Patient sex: F
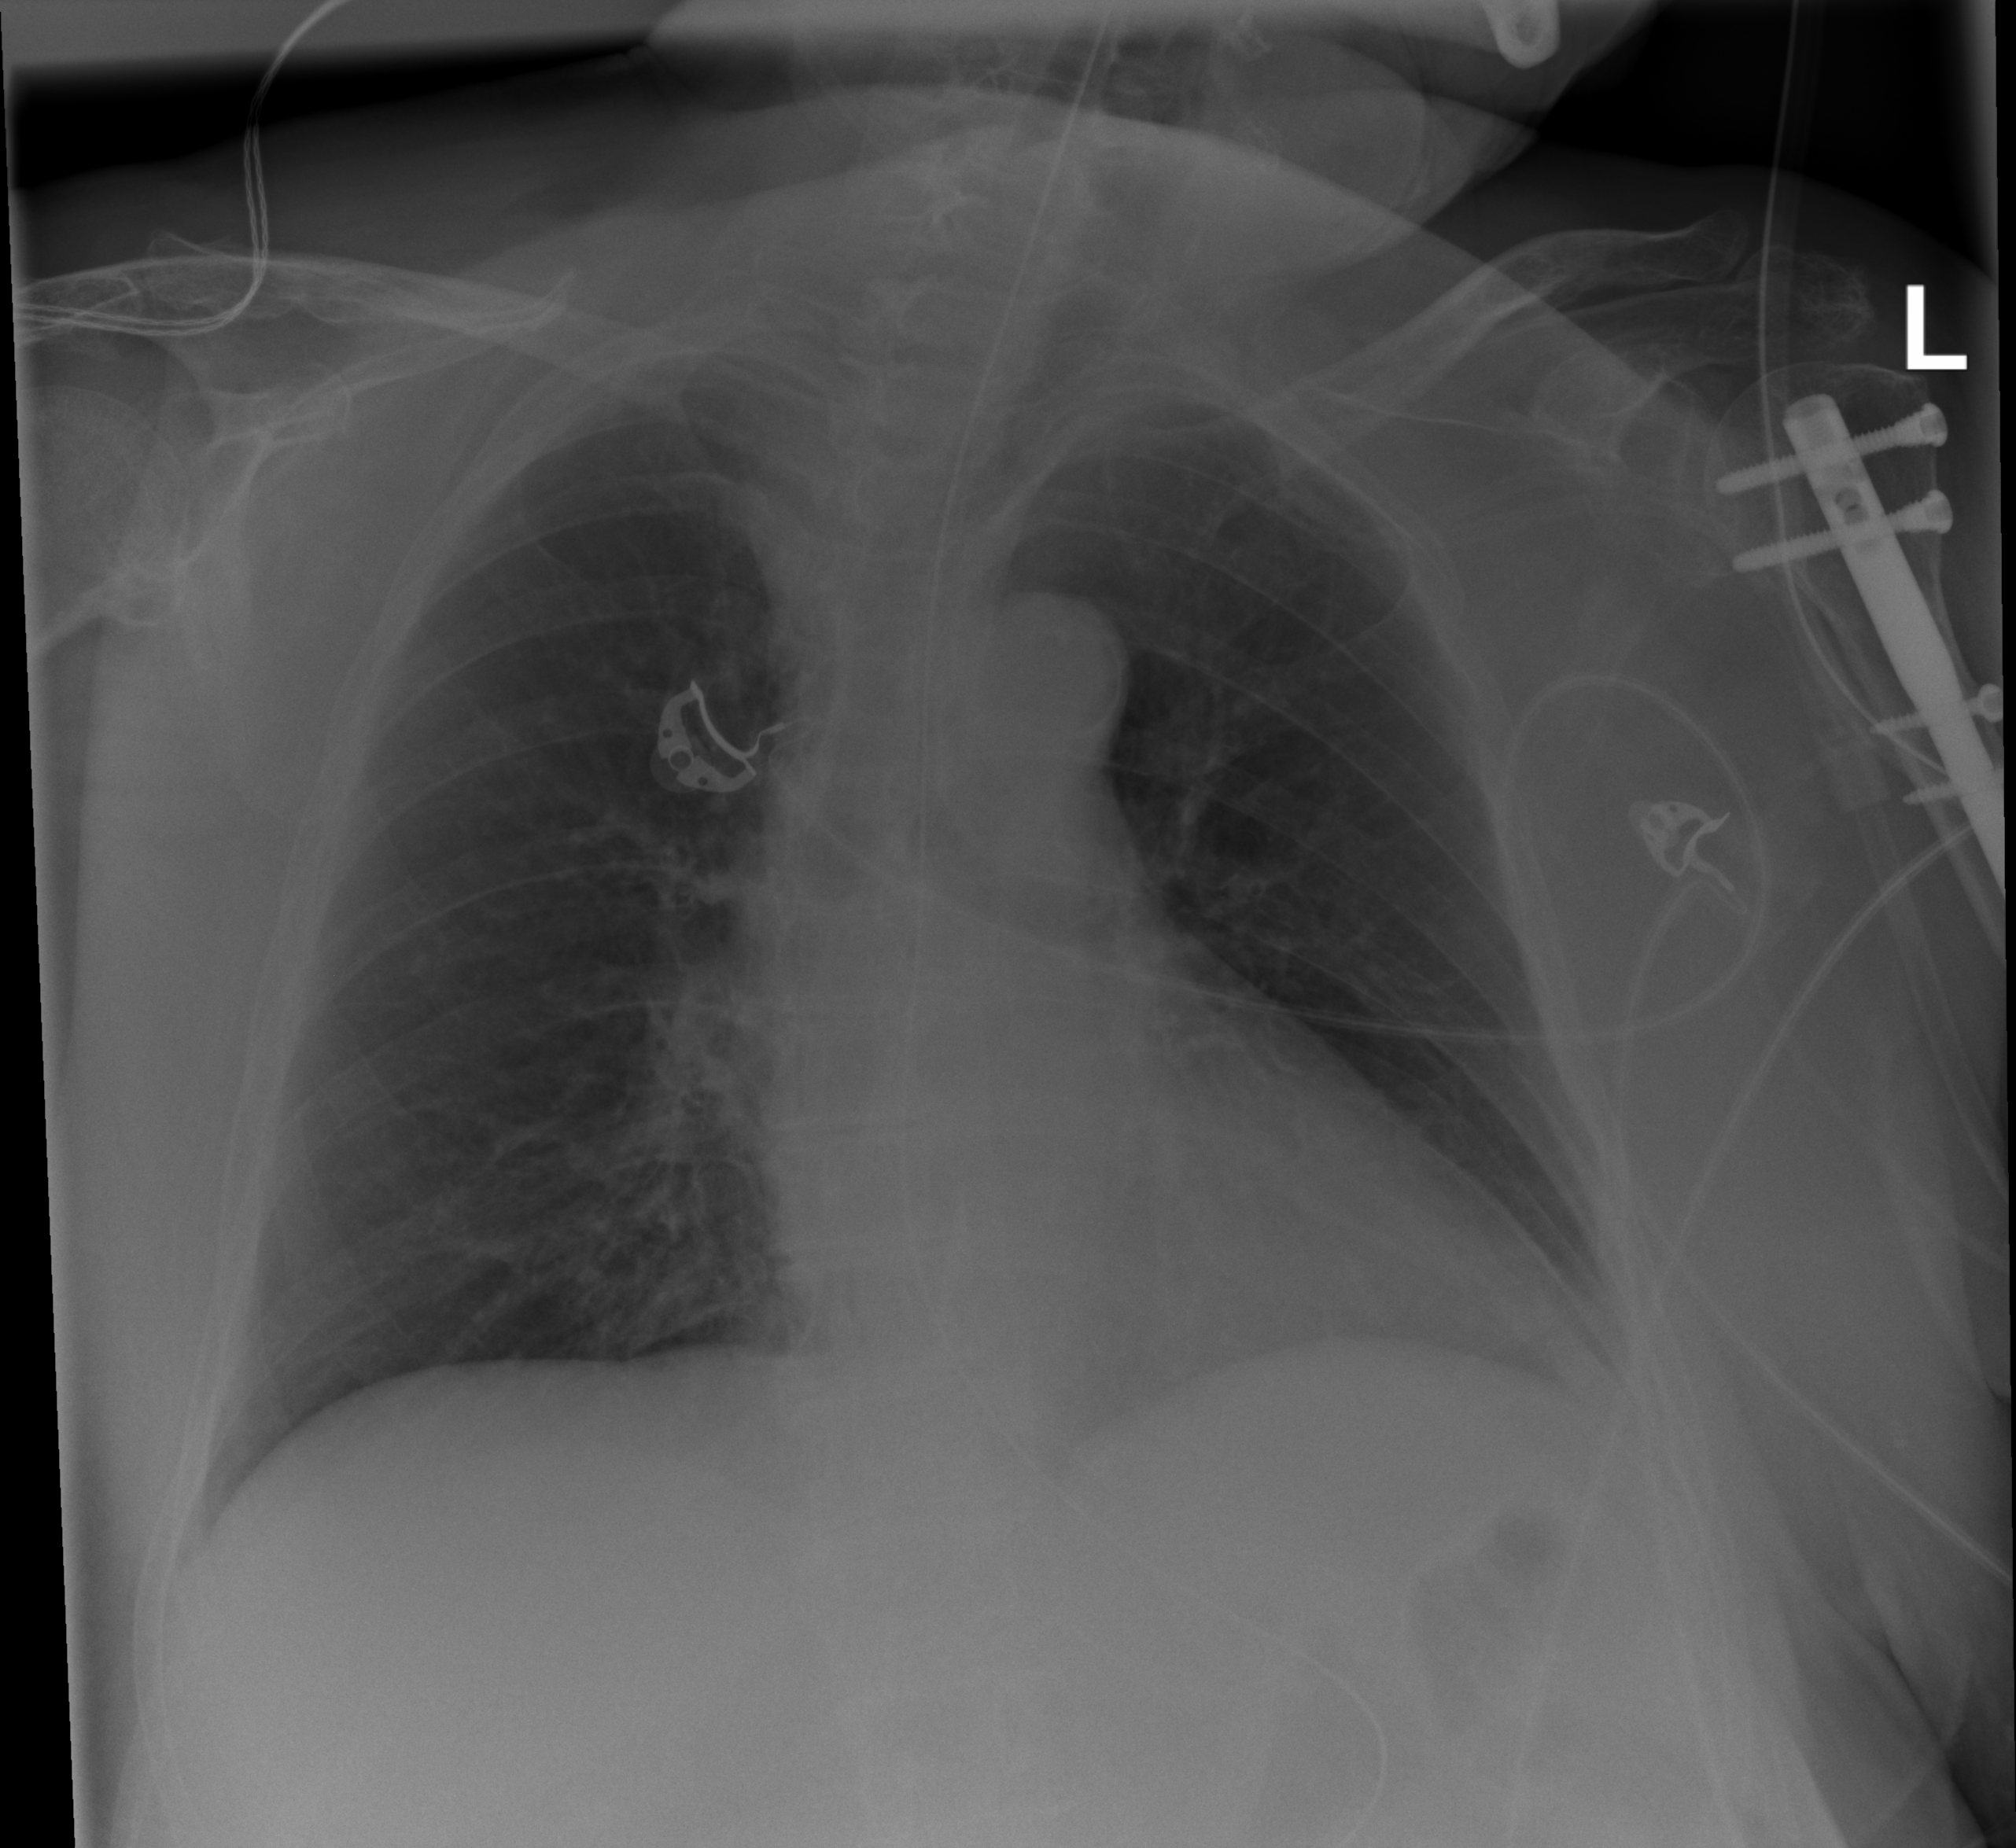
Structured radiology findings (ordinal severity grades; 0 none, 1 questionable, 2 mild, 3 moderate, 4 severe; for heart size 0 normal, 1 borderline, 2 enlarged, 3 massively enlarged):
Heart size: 0
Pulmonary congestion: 0
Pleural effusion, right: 0
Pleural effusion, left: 1
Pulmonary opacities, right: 2
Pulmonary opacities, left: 0
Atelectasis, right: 0
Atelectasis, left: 0